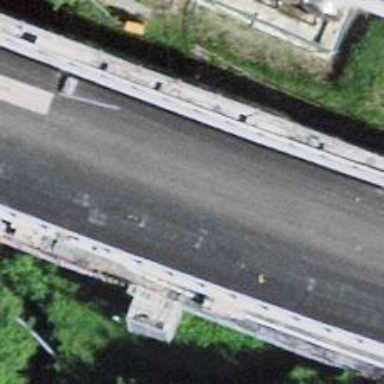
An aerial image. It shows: Motorway bridge.